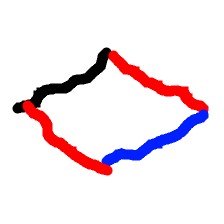
Shape: rhombus